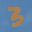
Label: 3